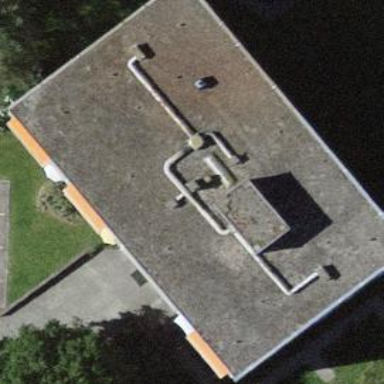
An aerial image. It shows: Apartment building with flat roof.